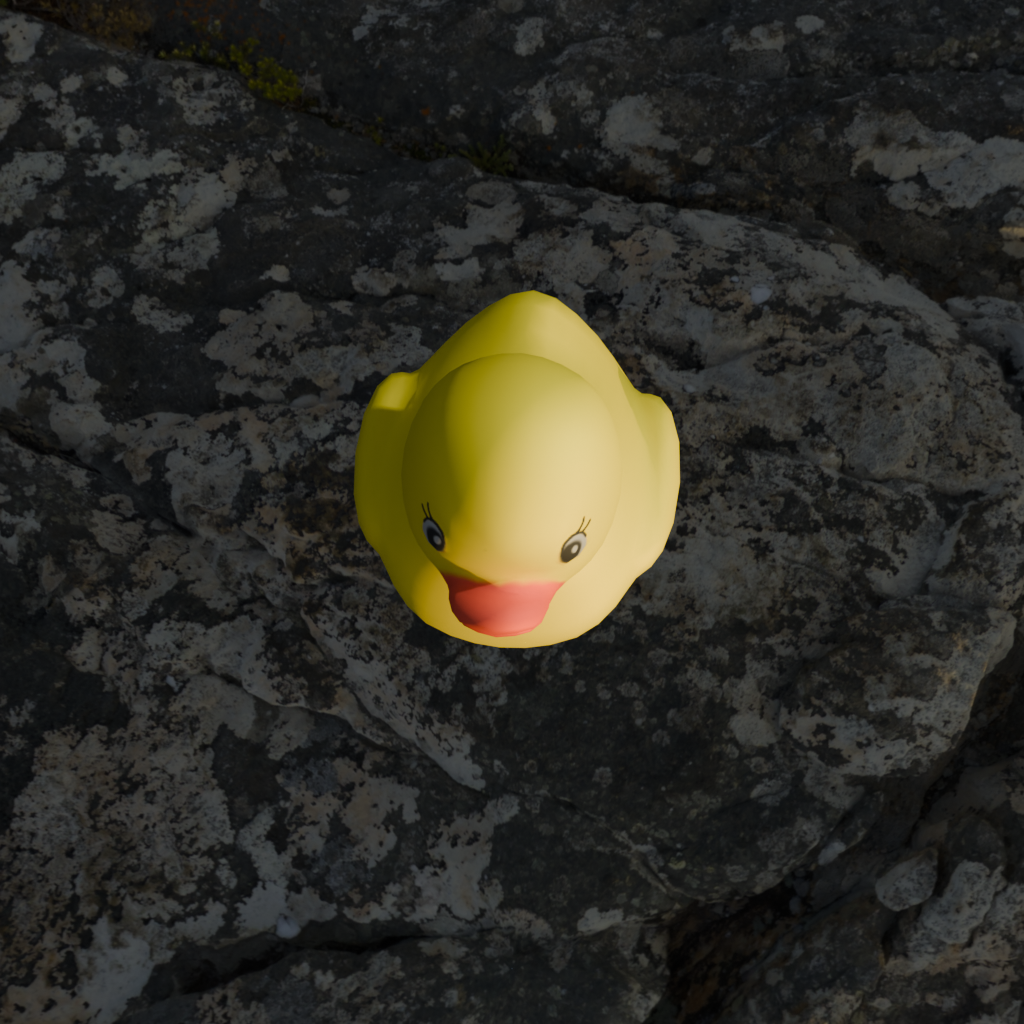
an image of a yellow rubber duck seen from <front_top> in a golden sunset over rocky mountains.